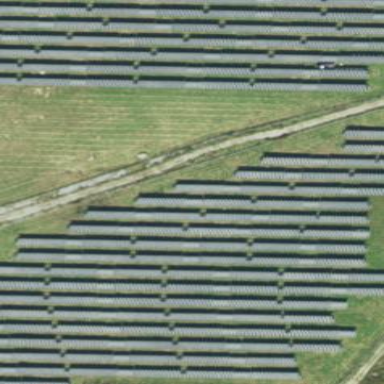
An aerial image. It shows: Fence surrounds solar photovoltaic panel power plant. The plant generates electricity.